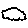
Label: cloud